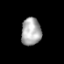
Tissue: prostate
Cell type: T cells
Senescence score: 0.3489
Nuclear area (px): 534
Mean DAPI intensity: 170.764